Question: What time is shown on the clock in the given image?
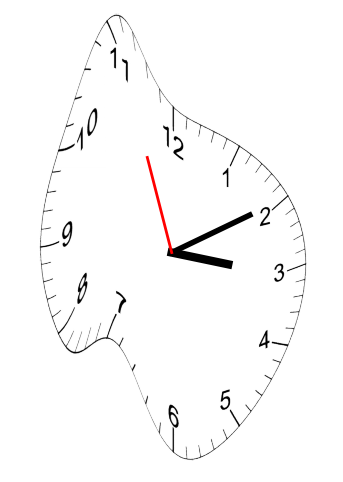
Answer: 03:09:56